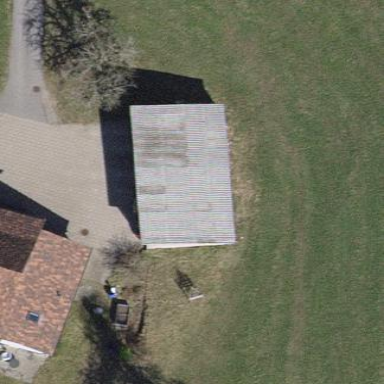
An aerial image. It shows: Group of garages.